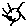
Label: sun